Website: macys
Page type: review-order
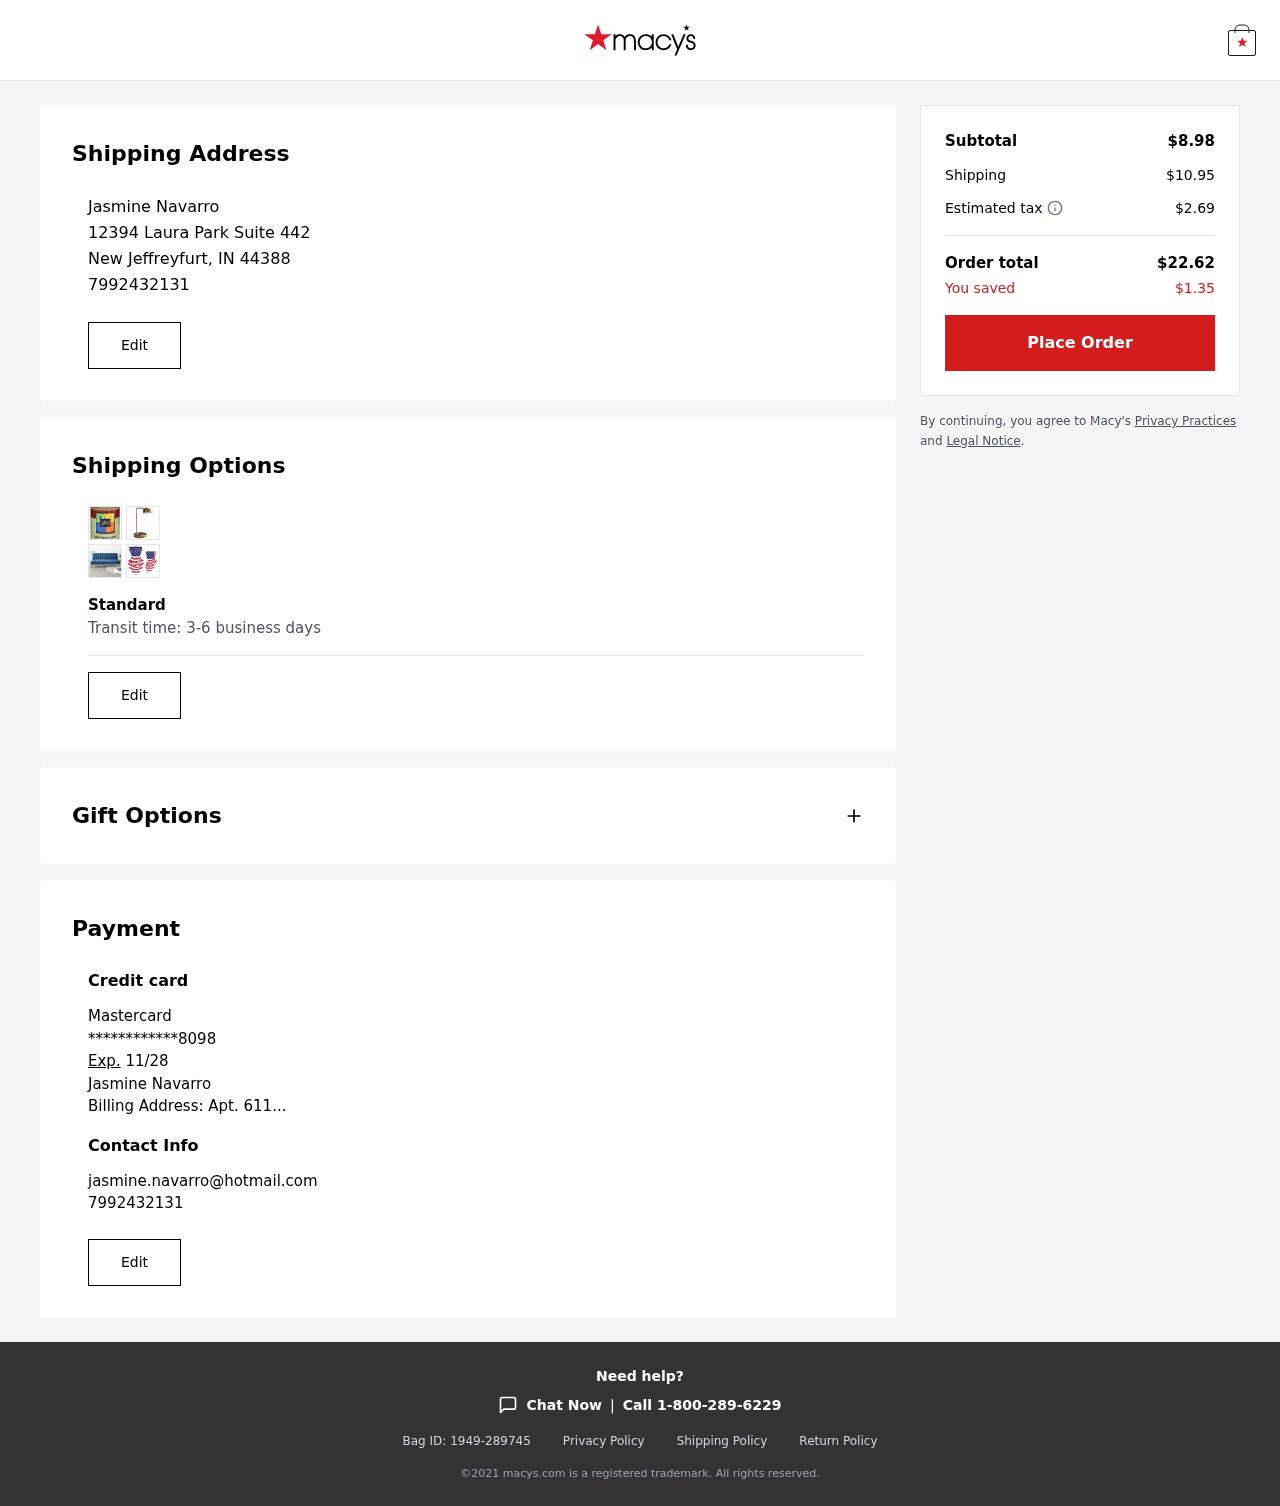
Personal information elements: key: PII_CARD_EXPIRY
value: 11/28
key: PII_CARD_LAST4
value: ************8098
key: PII_CARD_TYPE
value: Mastercard
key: PII_EMAIL2
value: jasmine.navarro@hotmail.com
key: PII_FULLNAME
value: Jasmine Navarro
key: PII_FULLNAME2
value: Jasmine Navarro
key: PII_PHONE
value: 7992432131
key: PII_PHONE2
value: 7992432131
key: PII_STREET
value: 12394 Laura Park Suite 442
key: PII_STREET2
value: Apt. 611...
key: PII_CITY_STATE_ZIP
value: New Jeffreyfurt, IN 44388
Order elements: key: ORDER_SUBTOTAL
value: $8.98
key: ORDER_SHIPPING_COST
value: $10.95
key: ORDER_TAX
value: $2.69
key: ORDER_TOTAL
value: $22.62
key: ORDER_SAVINGS
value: $1.35